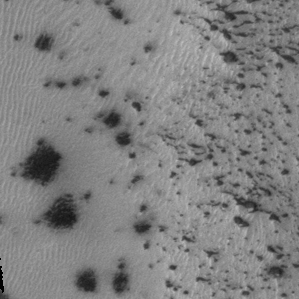
Label: frost